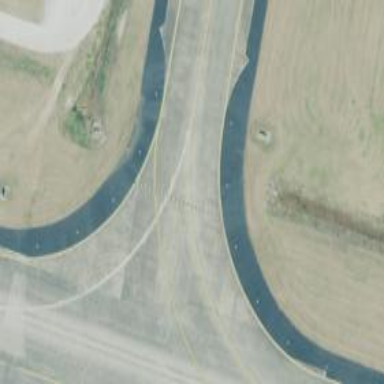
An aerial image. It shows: View of taxiway at the airport.